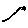
Label: flower